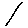
Label: line